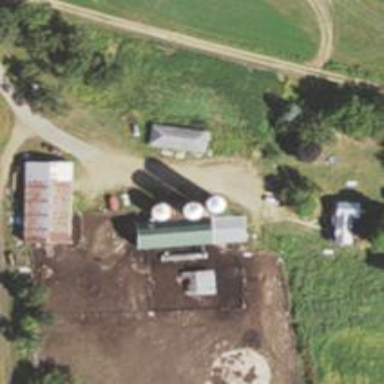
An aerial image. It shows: Silo building.